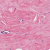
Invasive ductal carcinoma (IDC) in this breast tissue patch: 0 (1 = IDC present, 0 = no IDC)